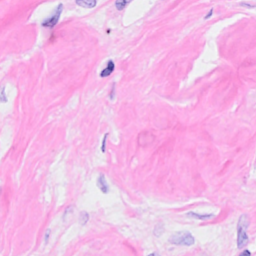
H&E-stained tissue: Breast